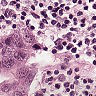
Metastatic tissue present: yes